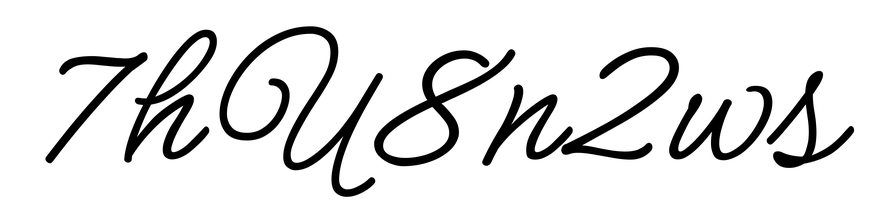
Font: MeowScript-Regular